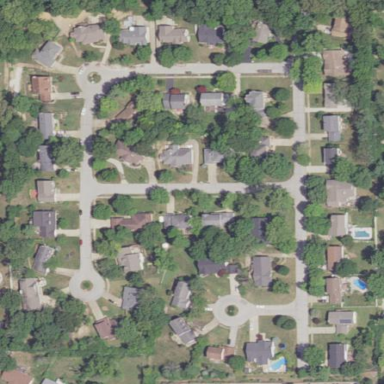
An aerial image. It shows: Residential area consisting of single-family homes.